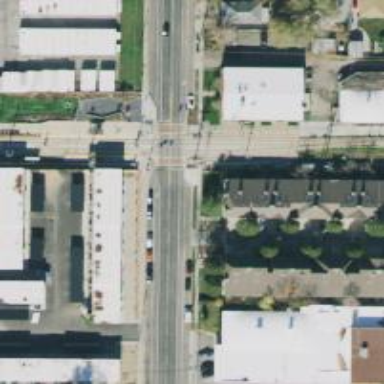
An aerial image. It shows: Tramway with electrified contact lines.